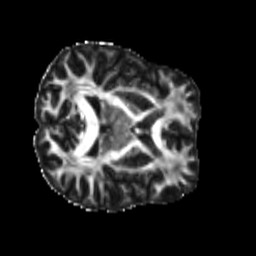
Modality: FA
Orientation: axial
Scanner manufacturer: siemens
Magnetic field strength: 3 T
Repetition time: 4 s
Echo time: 0.0594 s